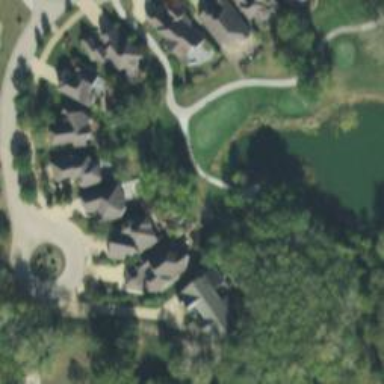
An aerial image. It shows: Path for both road and golf.